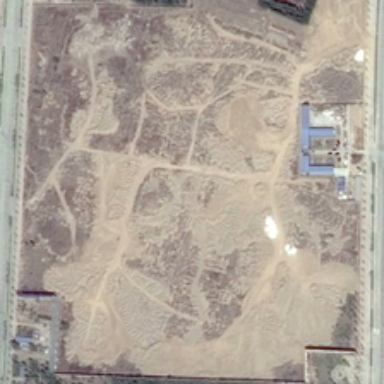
A piece of irregular khaki bareland is between two parallel roads .